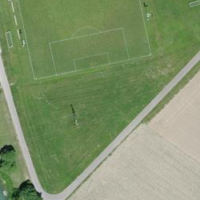
EUNIS habitat code: 52
Species observed at this site:
Lysimachia vulgaris